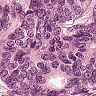
Metastatic tissue present: yes